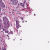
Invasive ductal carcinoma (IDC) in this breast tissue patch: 1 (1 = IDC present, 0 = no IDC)